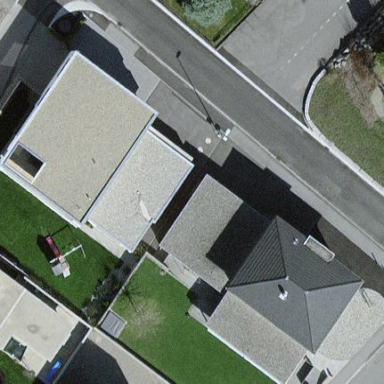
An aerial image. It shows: Garage building.